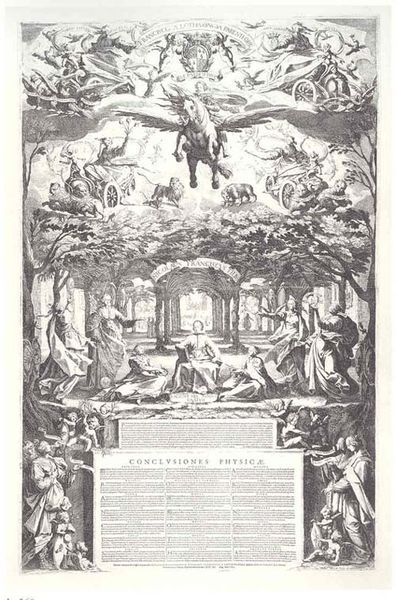
Titel: Das Große Thesenblatt
Künstler: Jacques Callot
Standort: Karlsruhe
Institution: Staatliche Kunsthalle Karlsruhe
Schlagwörter: baum, flügel, gott, himmel, laub, mann, vogel, weiß, wolken, bäume, frauen, menschen, sitzen, äste, frau, grau, hell, kleider, mitte, männer, schwarz, säulen, zeichnung, park, tier, tiere, alt, architektur, blass, kleidung, sockel, stehen, taube, schauen, zweige, kirche, sonne, blatt, bühne, wald, fliegen, karren, kinder, pferd, reiter, engel, garten, schrift, allee, grafik, graphik, kutsche, rad, wagen, luft, schlacht, arch, crowd, crown, feathers, gathering, king, men, napoleon, people, thron, white, women, tafel, black, dresses, figures, gray, grey, old, painting, seated, sitting, talking, woman, symmetrie, inschrift, looking, picture, print, oben, gang, schild, schwein, buch, torbogen, druck, schwarz-weiss, stich, illustration, text, überschrift, herrscher, kunst, jagd, wappen, karte, seiten, wood, löwen, ross, götter, jüngstes gericht, angels, classical, clouds, complex, gods, greek, heaven, man, mythology, sky, tree, zentral, trees, hain, child, kulisse, löwe, heilige, forest, garden, wildschwein, streitwagen, drawing, paper, block, himmelswagen, heilig, kupferstich, black and white, grautöne, laubengang, bär, animals, bird, allegory, birds, flying, french, szenen, pegasus, symetrisch, laube, writing, wings, children, scene, römisch, legende, banderole, cherub, putti, putto, reading, waagen, ebenen, ancient, leaves, cart, renaissance, bogengang, latein, symmetry, art, engraving, pencil, frontispiz, heavens, religion, coat of arms, crest, angles, animal, lines, carriage, horse, chariot, god, mythical, shield, book, forrest, freimaurer, script, geflügeltes pferd, miniature, black white, bch, saints, himmelreich, page, lion, durer, philosophy, poster, mural, wheel, flame, scholar, earth, vision, words, wait, car, babies, manuscript, wheels, banner, romans, sign, wagn, one point perspective, boar, monarch, triumph, assumption, t, fliegendes pferd, science, bear, elephant, unicorn, chariots, fame, preaching, physics, spegasus, infants, winge, paiting, parchment, apocalyptic, humanism, twigs, conclusion, conclusions, winged horse, fores, waggon, lecture, middleages, gericht, assambly, winges, medicine, conlusiones, potti, physic, wung, kajshdž, akshdasd, akhas, kjahsdj, kajsdhas, physician, debate, conclusiones physice, debating, wow, aaa, einhorn, streitwägen, peguses, peope, writings, neron, pantokrator, flying horse, enlighment, schrifte, book plate, conclusiones, conculsiones physic, revalation, coloums